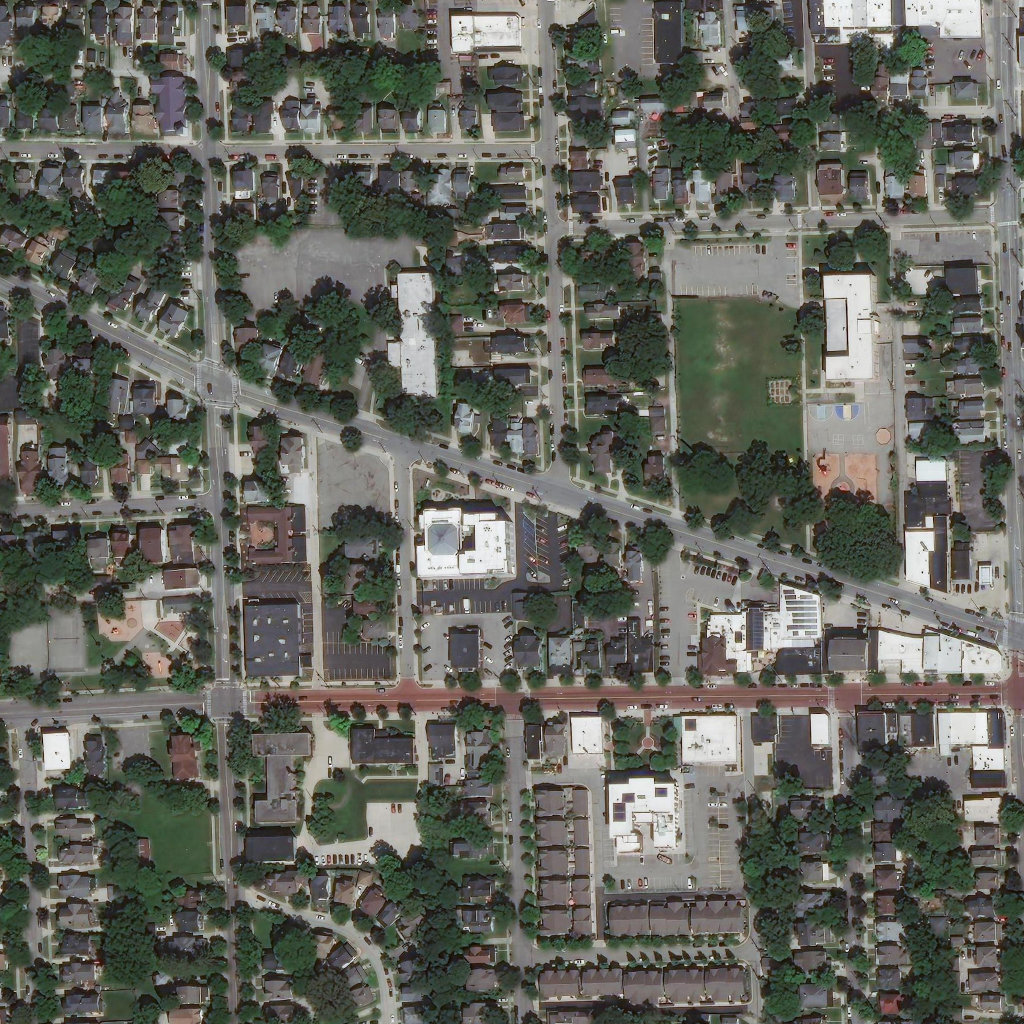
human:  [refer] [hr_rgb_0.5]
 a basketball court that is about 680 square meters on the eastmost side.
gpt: <box>[[78, 39, 83, 44, 0]]</box>